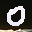
Label: 0